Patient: sex M, age 30
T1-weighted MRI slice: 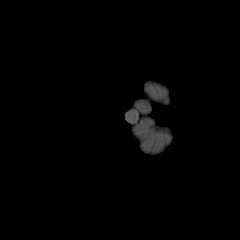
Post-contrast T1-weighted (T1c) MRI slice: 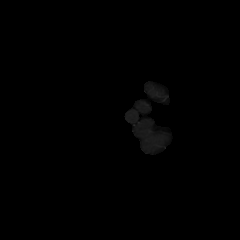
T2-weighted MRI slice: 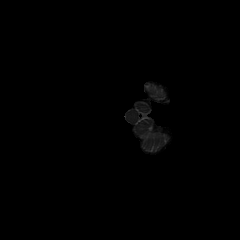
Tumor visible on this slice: no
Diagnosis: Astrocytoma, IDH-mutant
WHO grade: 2